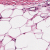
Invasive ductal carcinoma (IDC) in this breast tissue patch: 0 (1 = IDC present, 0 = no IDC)